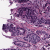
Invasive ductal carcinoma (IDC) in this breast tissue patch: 0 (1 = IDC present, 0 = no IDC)